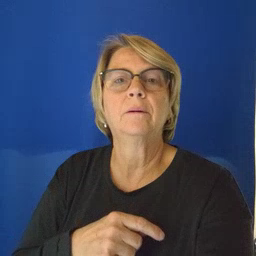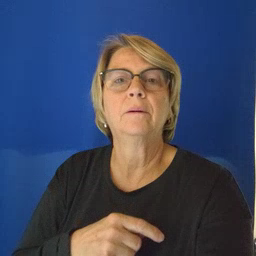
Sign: say